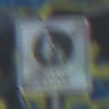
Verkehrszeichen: EndeFussgaengerzone
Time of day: Midday
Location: Outdoor (Urban)
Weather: Clear
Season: NotSpecified
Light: Natural